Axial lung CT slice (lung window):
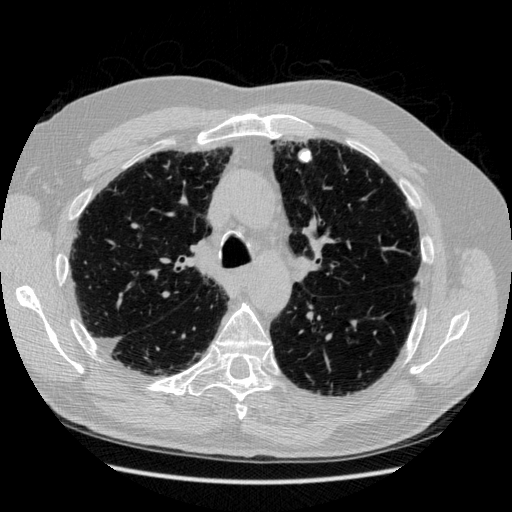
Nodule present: yes
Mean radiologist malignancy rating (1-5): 1